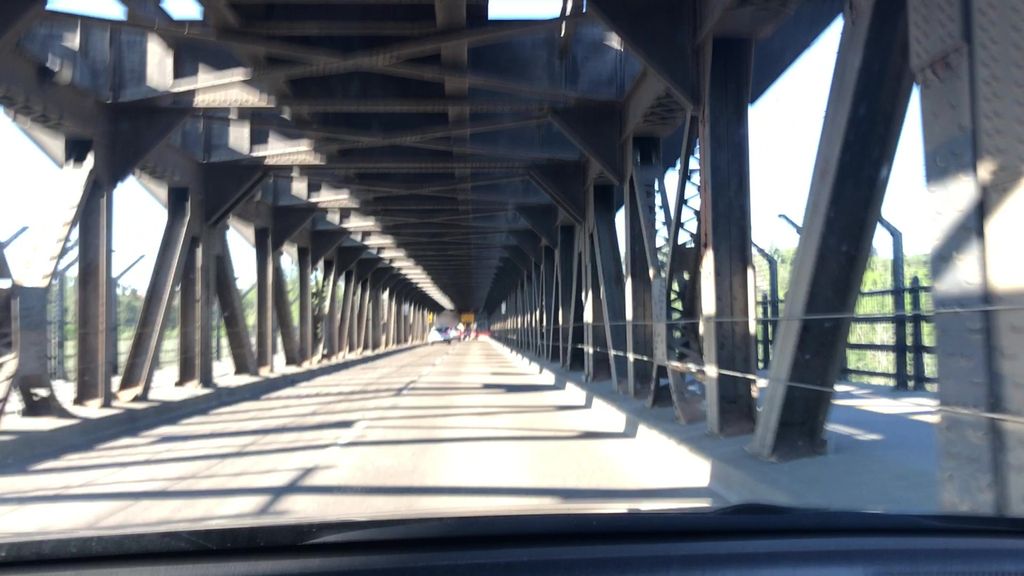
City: edmonton